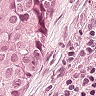
Metastatic tissue present: yes